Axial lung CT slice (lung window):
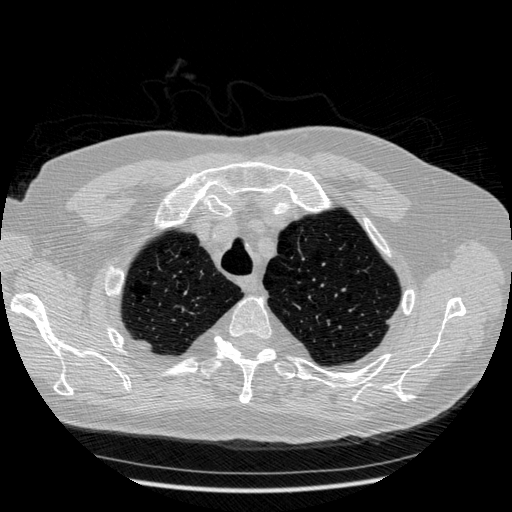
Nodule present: no